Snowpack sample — Loveland Pass, Silver Plume, Colorado, USA (1/12/25, 11:40 AM MST)
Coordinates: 39.66, -105.88
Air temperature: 7 °F
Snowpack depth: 140 cm
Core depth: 10 cm
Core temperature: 41 °F
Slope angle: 11°, slope face: 30°
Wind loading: high
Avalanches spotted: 2
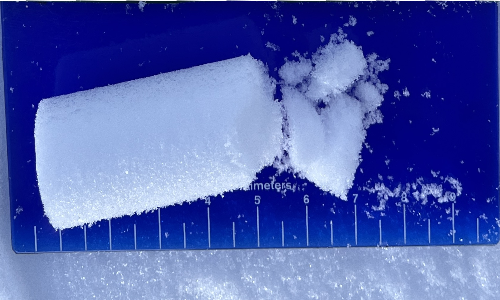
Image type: core
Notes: Pilot using slightly modified coring method that took too large segment for snow profile picturing, advised not to use in higher level models. Two avalanche on south face nearby, partially cloudy with light snow in the last 24 hours. Lots of wind loading on eastern features.